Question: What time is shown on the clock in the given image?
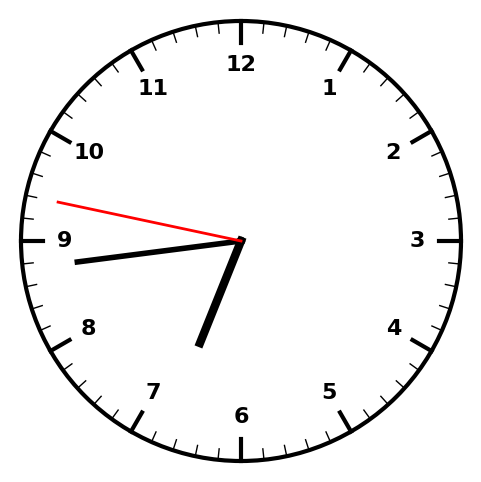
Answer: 06:43:47